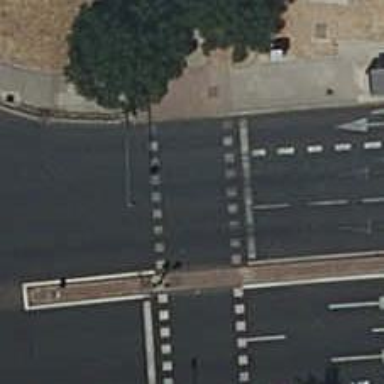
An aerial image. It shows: Zebra crossing with traffic signals. The crossing is marked by traffic lights.